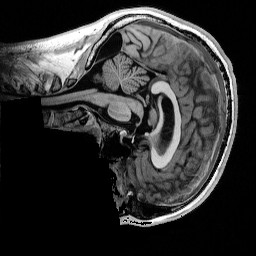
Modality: T1w
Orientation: sagittal
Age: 32
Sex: male
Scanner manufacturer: siemens
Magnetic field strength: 3 T
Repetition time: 4 s
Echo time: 0.00289 s